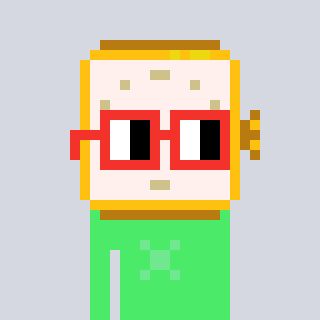
a pixel art character with square red glasses, a watch-shaped head and a teal-colored body on a cool background